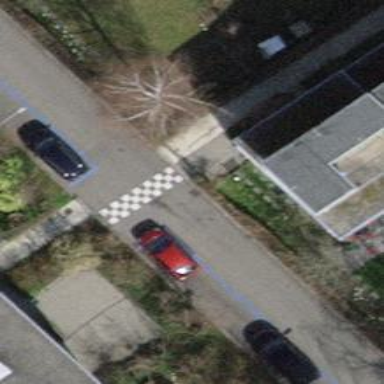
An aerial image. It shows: Asphalt road with traffic-calming hump.